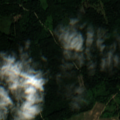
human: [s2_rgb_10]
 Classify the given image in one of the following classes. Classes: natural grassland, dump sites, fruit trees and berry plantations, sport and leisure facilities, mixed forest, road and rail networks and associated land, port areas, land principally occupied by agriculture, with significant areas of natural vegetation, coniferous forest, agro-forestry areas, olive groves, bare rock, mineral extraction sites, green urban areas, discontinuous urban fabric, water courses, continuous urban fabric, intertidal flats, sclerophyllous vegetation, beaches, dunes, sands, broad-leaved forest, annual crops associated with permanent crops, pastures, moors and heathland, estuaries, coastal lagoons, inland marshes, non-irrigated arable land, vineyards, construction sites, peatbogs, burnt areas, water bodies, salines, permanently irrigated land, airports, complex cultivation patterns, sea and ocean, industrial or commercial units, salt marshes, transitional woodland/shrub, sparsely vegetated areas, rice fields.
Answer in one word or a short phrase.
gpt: pastures, coniferous forest, mixed forest